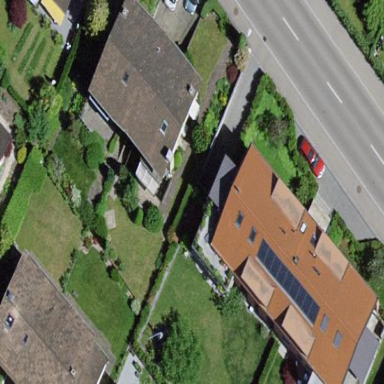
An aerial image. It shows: Semidetached house.